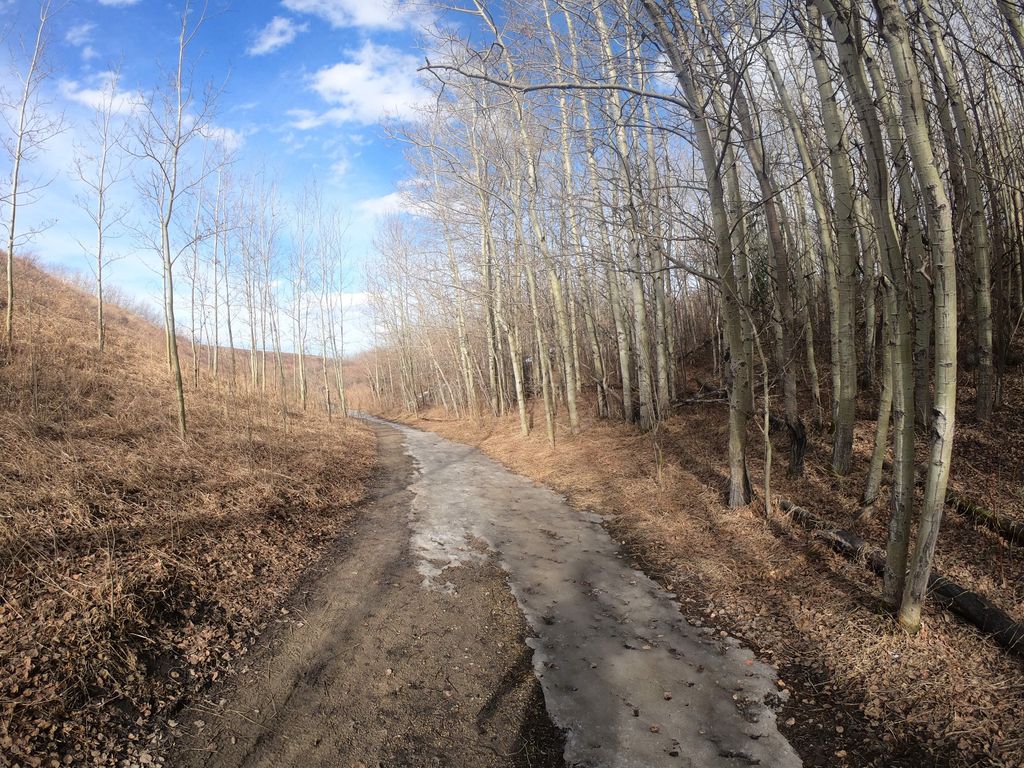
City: calgary